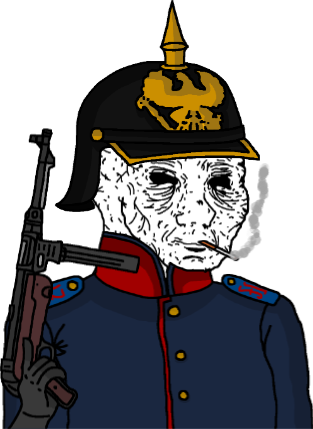
Label: 5_Withered_Wojak